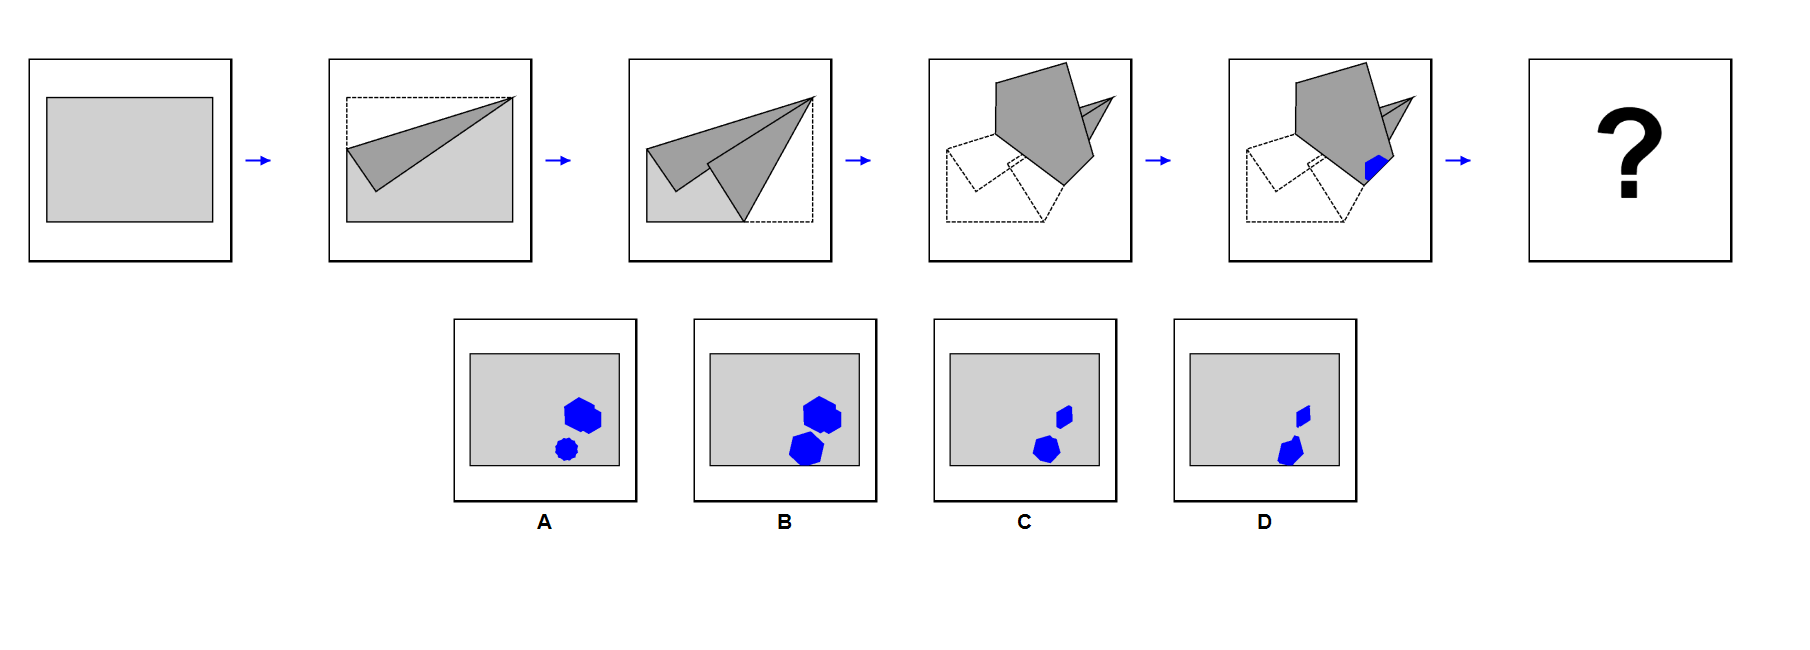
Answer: C